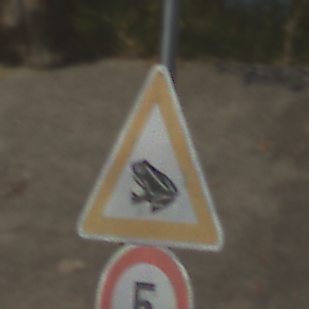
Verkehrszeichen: AmphibienwanderungRechts
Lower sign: Geschwindigkeit5
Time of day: MorningAfternoon
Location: Outdoor (Nature)
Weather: PartlyCloudy
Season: NotSpecified
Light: Natural